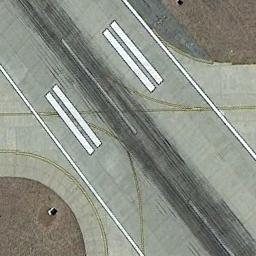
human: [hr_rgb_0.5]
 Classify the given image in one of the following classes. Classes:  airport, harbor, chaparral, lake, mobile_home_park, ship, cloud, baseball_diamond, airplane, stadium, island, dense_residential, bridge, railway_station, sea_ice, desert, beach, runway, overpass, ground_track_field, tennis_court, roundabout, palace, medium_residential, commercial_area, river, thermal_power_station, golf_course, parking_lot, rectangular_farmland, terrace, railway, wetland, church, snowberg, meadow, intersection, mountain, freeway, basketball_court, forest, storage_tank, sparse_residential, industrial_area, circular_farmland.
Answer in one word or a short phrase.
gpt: runway